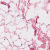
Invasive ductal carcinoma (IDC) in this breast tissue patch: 0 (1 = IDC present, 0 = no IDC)